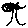
Label: tree